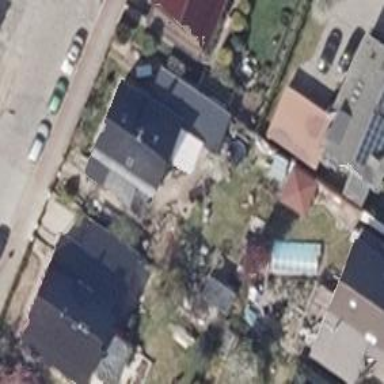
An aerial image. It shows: Simple house.